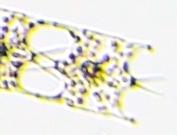
Label: Odontella